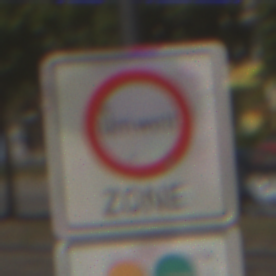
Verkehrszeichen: BeginnUmweltzone
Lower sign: FreistellungVomVerkehrsverbot2
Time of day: Midday
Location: Outdoor (Urban)
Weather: Clear
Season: NotSpecified
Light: Natural